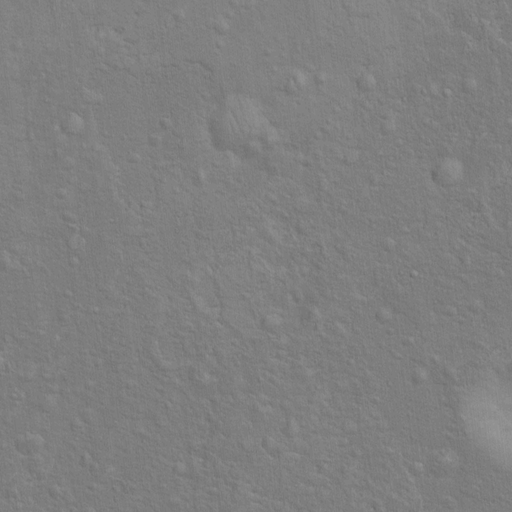
Classes present: Background, Cone